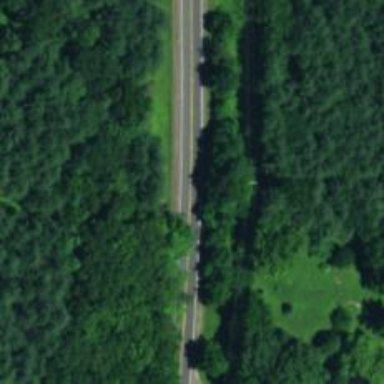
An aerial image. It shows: Asphalt trunk highway.